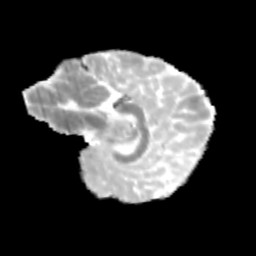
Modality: MD
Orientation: sagittal
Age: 10
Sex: female
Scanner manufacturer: siemens
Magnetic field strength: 3 T
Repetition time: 3.8 s
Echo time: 0.07 s